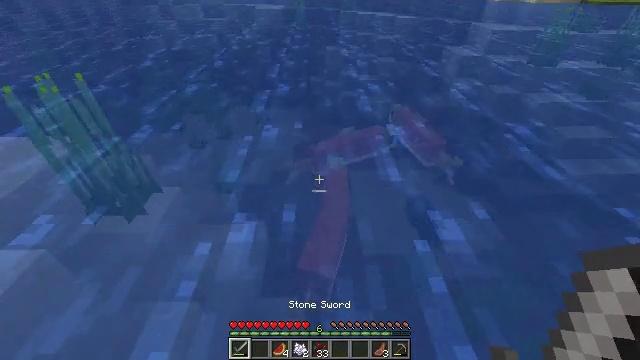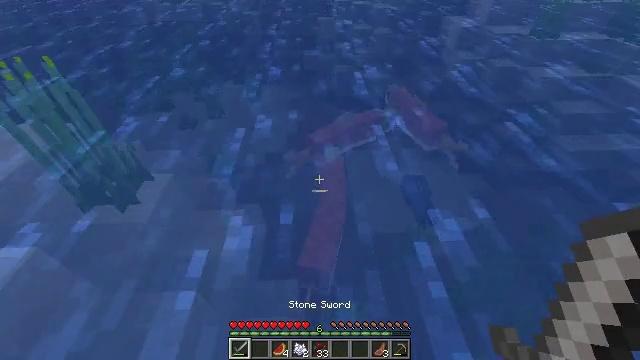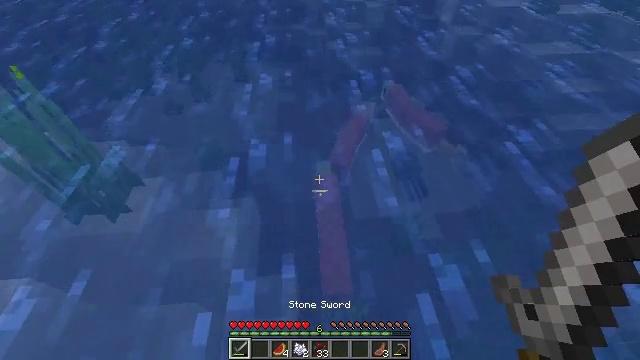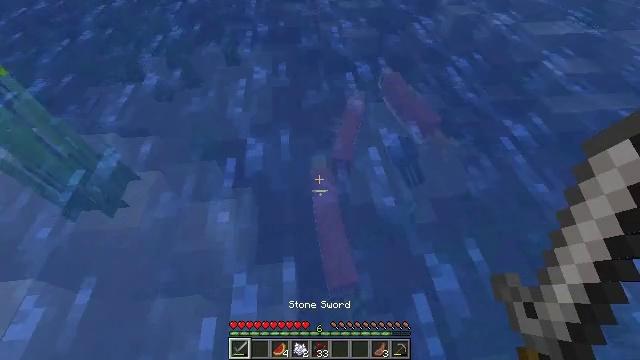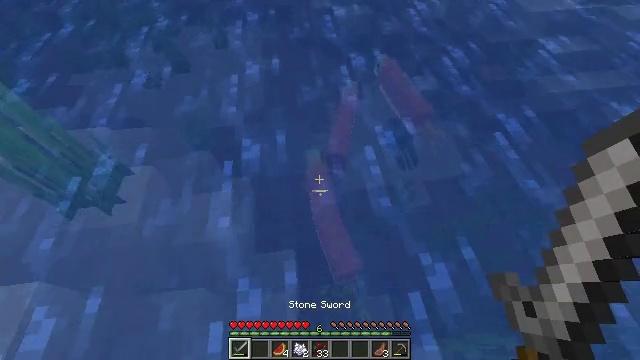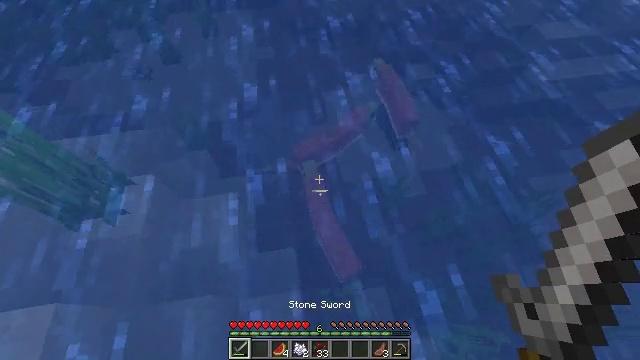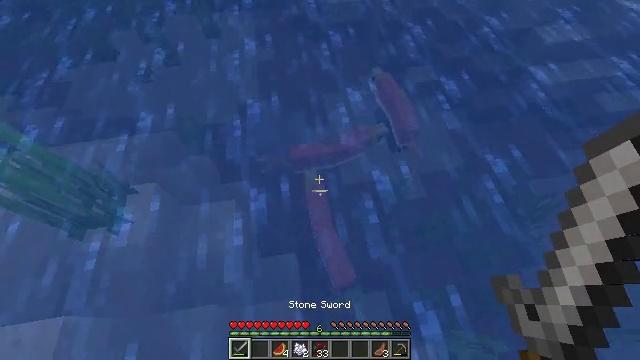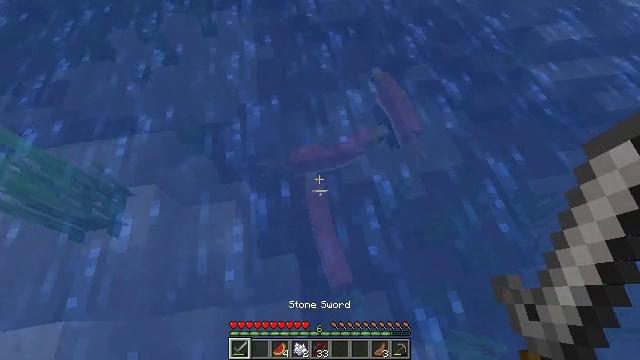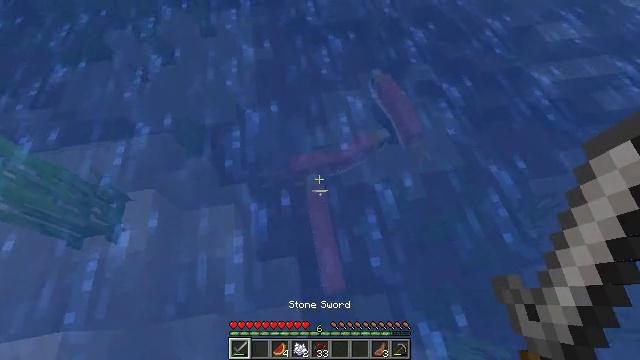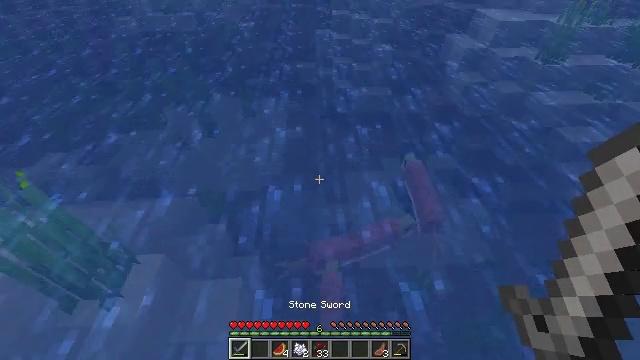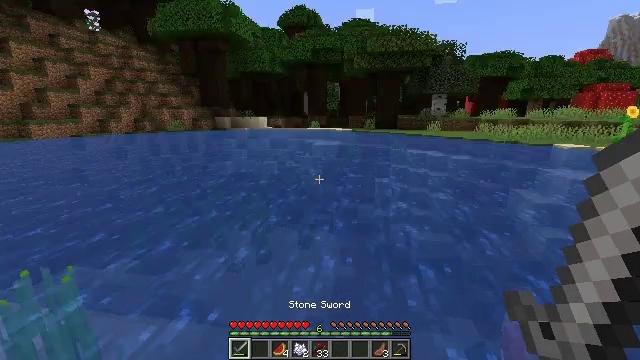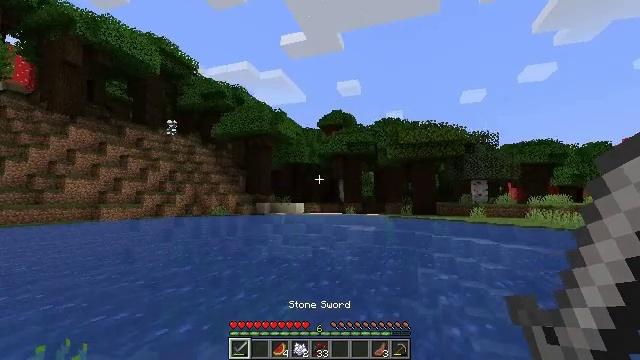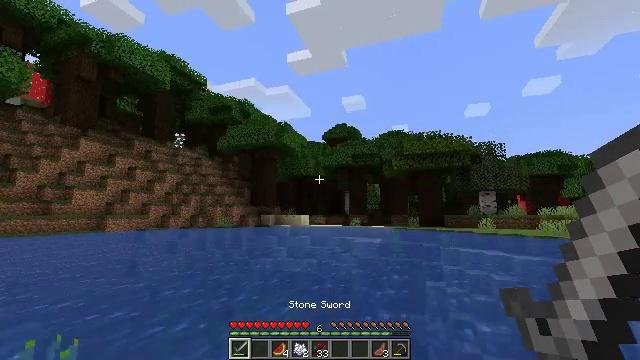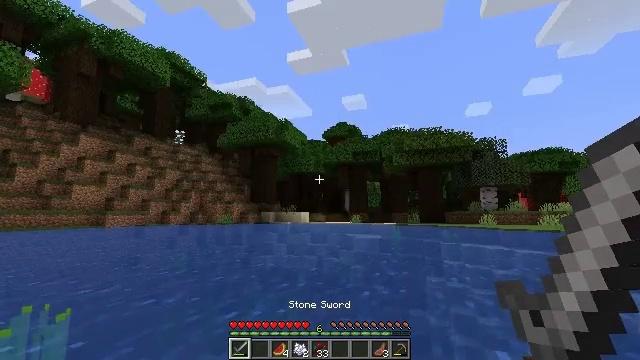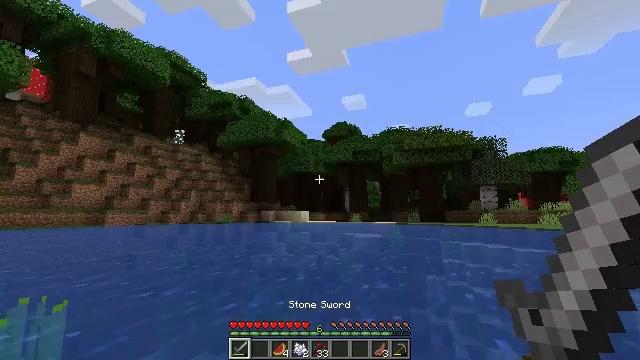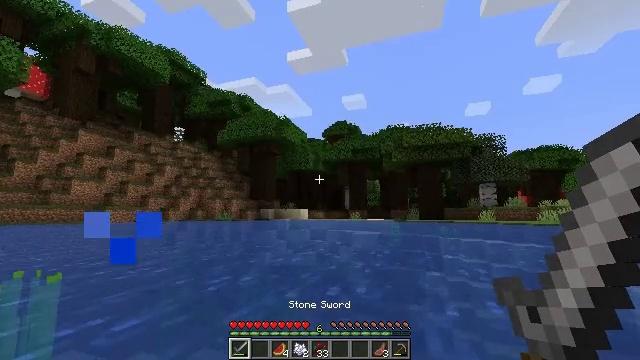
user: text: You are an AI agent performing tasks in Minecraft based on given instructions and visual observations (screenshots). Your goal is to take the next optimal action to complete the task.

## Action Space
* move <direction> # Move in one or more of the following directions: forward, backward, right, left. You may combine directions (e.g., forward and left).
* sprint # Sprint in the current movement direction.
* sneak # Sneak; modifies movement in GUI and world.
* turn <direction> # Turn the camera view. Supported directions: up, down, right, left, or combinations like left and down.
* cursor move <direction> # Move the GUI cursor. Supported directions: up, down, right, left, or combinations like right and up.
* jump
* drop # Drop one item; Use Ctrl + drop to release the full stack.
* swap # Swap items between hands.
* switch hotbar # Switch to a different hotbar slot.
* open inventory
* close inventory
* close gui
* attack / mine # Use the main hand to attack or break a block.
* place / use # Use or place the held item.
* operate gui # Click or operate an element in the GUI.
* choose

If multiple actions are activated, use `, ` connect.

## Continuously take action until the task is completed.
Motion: motion action
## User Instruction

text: Hunt fish.
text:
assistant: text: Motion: move forward, turn right and down, jump
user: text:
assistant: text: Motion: move forward, turn right and down, jump
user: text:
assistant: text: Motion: move forward, turn right and down, jump
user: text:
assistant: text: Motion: move forward, turn right and down, jump
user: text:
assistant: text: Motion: move forward, turn right and down, jump
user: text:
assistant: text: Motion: move forward, jump
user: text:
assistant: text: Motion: move forward
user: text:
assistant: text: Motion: move forward
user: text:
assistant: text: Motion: move forward, turn left and up
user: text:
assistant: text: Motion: turn left and up
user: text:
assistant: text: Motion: turn left and up
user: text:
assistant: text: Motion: turn left and up
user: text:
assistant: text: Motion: no_op
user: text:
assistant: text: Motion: no_op
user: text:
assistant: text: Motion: no_op
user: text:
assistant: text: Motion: no_op
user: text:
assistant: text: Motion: no_op
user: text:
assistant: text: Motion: no_op
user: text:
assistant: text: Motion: no_op
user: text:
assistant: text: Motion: no_op
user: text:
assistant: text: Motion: no_op
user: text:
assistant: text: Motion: no_op
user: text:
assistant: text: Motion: no_op
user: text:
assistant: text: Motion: no_op
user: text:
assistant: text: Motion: no_op
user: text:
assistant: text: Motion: turn down
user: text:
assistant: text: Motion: turn right and down
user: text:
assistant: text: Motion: turn right and down
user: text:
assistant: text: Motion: turn down
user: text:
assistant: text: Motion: no_op